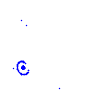
Particle: pion